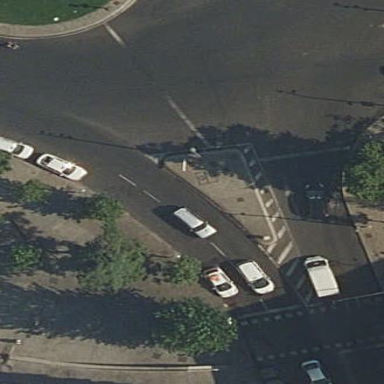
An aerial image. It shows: Kerb serving as barrier.